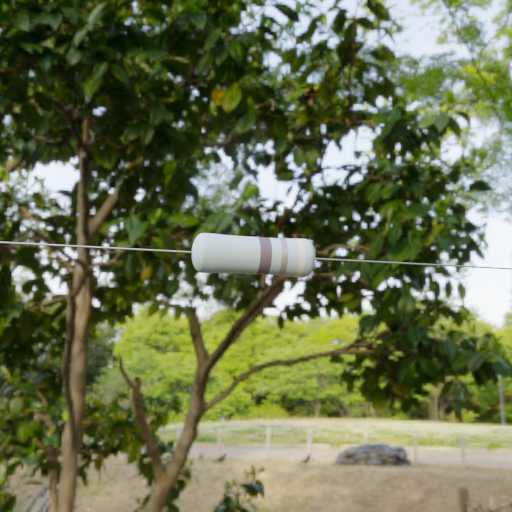
Resistor colour bands (in order): gray, silver, white